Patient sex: F
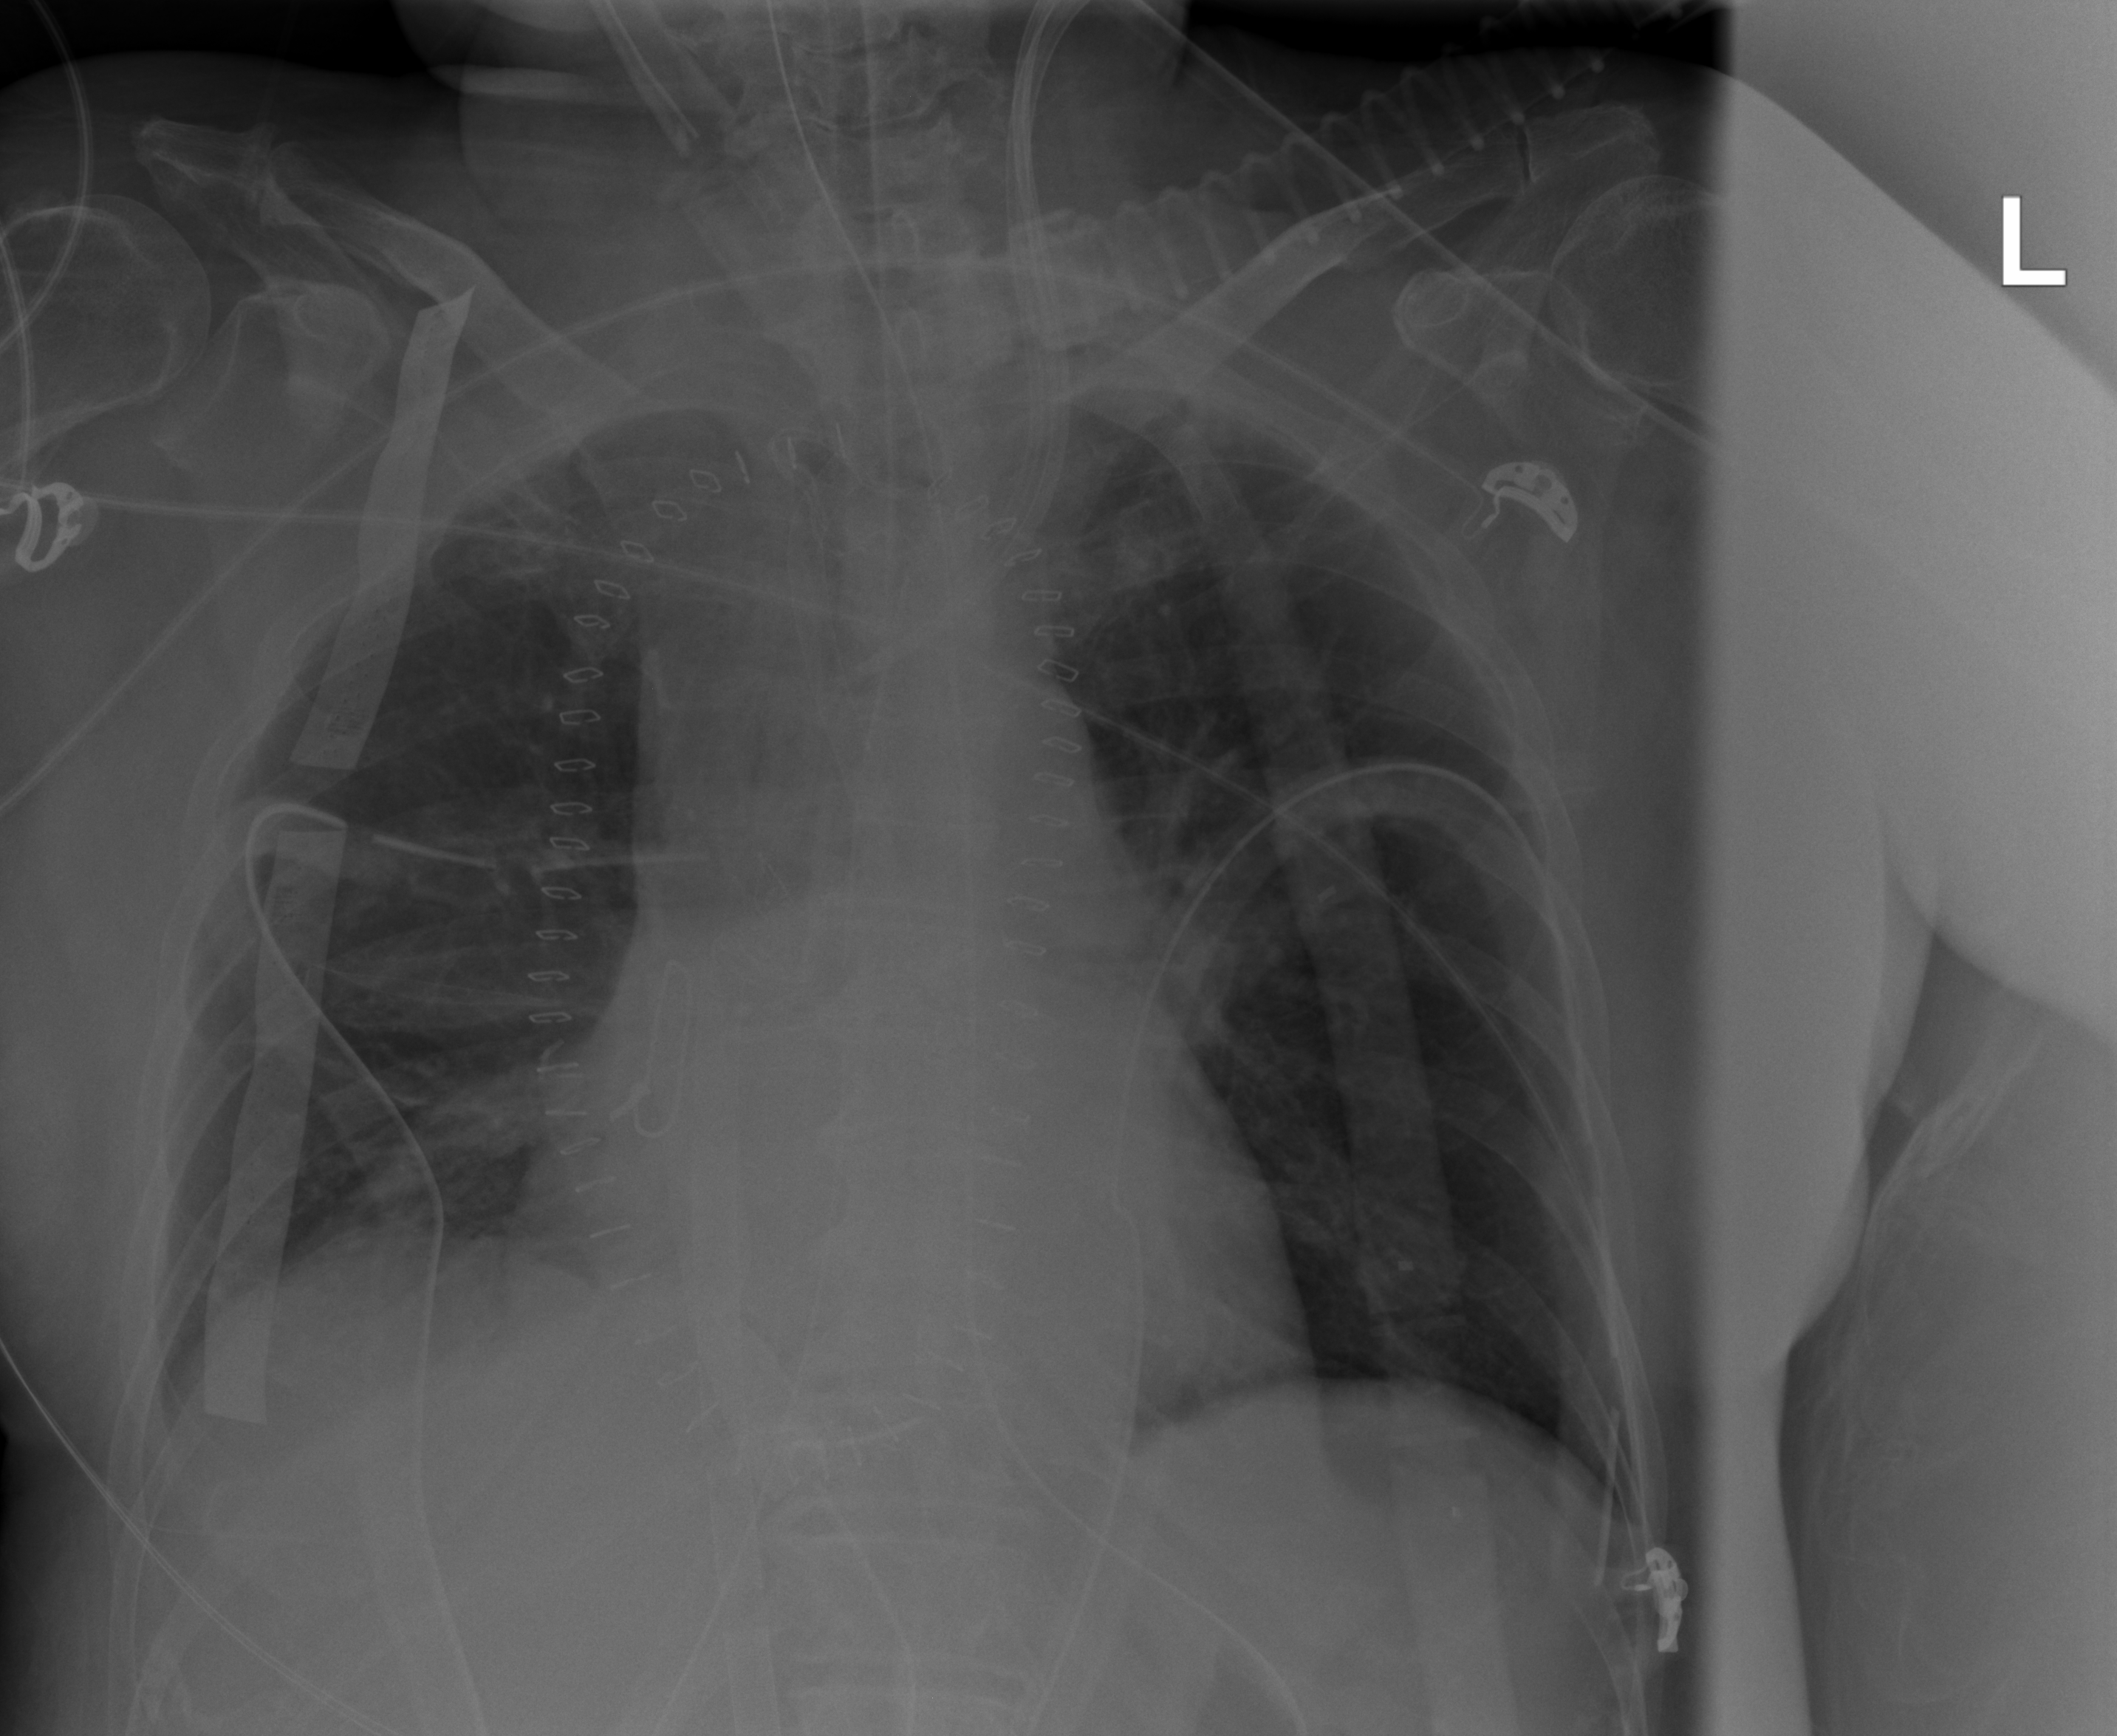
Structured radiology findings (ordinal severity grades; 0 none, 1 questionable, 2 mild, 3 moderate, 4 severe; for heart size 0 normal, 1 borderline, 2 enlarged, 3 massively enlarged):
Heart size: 1
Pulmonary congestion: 0
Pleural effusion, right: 2
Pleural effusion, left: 0
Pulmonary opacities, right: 0
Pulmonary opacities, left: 0
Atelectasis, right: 2
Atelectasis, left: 0